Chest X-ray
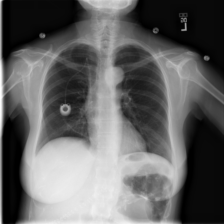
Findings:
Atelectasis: negative
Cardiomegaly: negative
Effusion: negative
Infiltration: negative
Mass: negative
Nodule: negative
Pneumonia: negative
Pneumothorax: negative
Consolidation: negative
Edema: negative
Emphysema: negative
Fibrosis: negative
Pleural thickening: negative
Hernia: negative